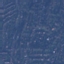
Label: Residential